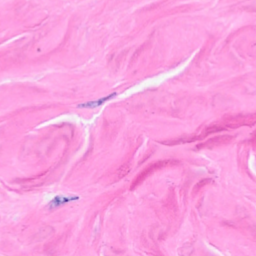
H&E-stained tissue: Breast